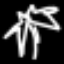
Label: palm tree